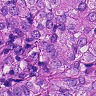
Metastatic tissue present: yes